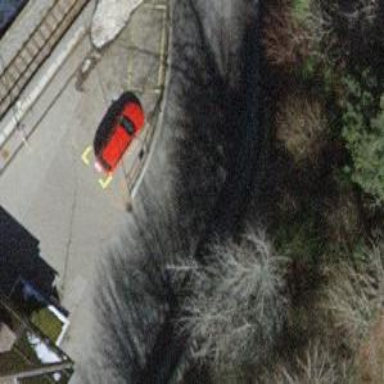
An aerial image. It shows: Car sharing facility.